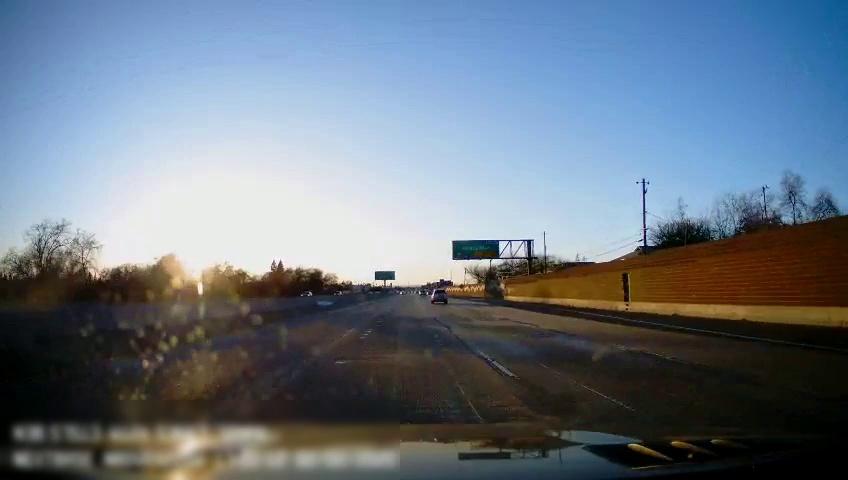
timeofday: Day
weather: Sunny
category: Drivable Space
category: Vehicles | SUV
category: Vehicles | Car
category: Lanes | Current Lane
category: Lanes | Current Lane
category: Lanes | Alternate Lane
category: Lanes | Alternate Lane
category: Traffic | Signs